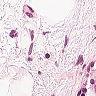
Metastatic tissue present: no